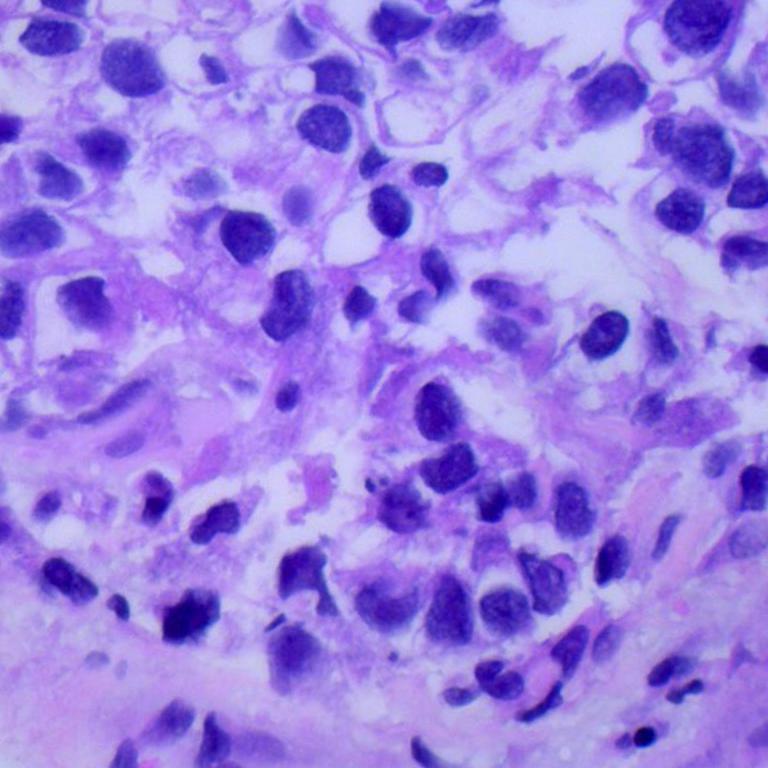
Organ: lung
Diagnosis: adenocarcinomas